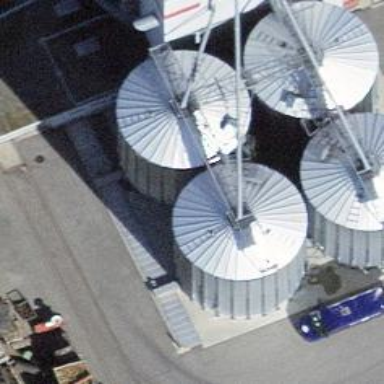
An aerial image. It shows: Building that serves as silo.